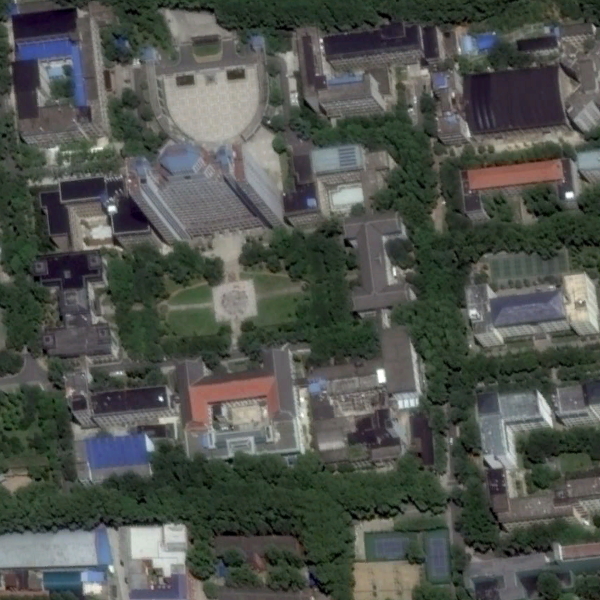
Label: School